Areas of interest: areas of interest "Huamao Green Line Urban Forest Park"
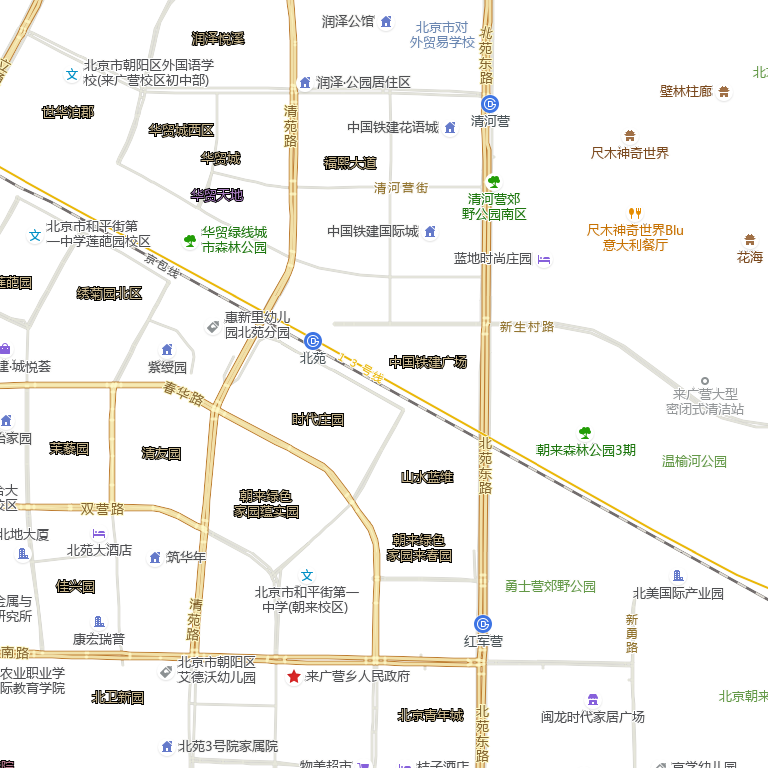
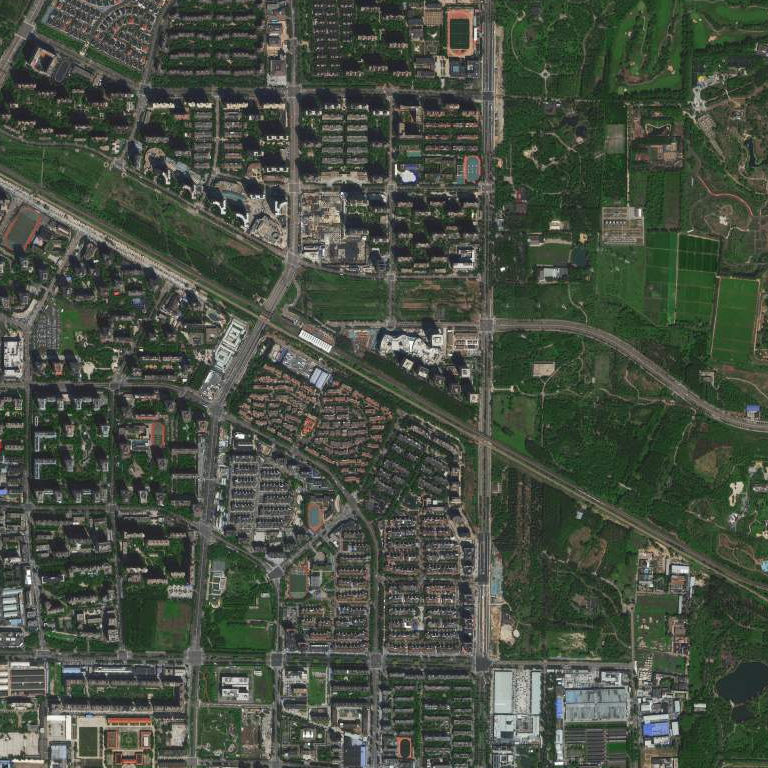